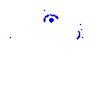
Particle: proton